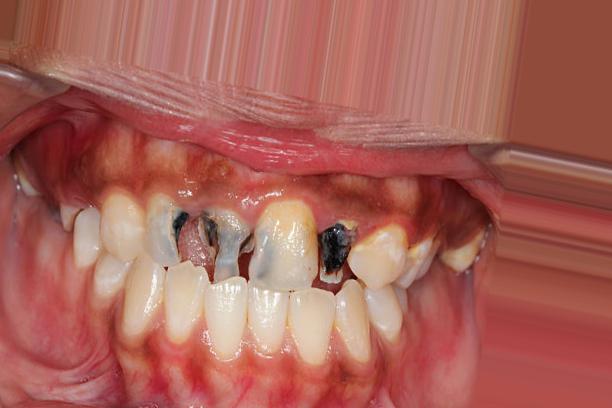
Condition: Caries